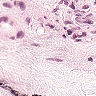
Metastatic tissue present: no